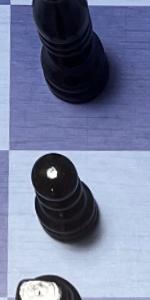
Label: Pawn_Black